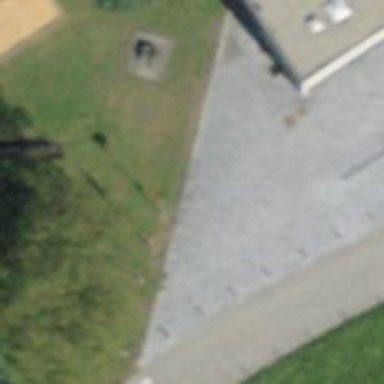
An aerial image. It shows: Bicycle parking area with rack. The surface is made of sett.